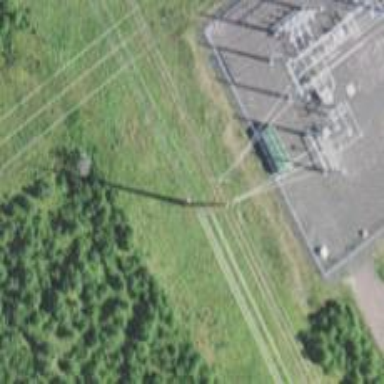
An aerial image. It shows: Power tower.